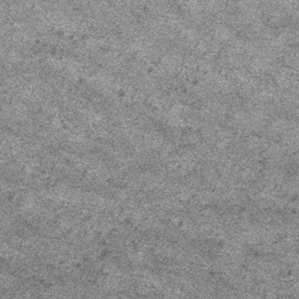
Label: frost